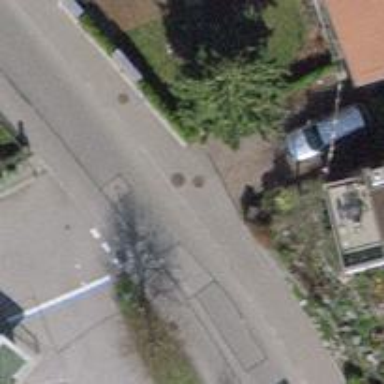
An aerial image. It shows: Residential road with asphalt surface. There is sidewalk on the left side.